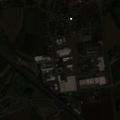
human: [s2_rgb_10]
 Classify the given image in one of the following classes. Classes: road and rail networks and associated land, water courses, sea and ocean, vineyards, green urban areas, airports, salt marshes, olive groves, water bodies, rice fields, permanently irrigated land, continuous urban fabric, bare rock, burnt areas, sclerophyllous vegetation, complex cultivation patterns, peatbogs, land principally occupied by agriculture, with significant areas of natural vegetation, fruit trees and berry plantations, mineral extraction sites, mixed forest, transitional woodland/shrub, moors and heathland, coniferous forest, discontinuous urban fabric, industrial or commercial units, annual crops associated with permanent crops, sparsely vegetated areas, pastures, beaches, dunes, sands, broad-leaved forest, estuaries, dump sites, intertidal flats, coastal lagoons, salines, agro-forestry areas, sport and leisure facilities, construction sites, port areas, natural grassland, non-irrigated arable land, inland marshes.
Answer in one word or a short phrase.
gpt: discontinuous urban fabric, industrial or commercial units, non-irrigated arable land